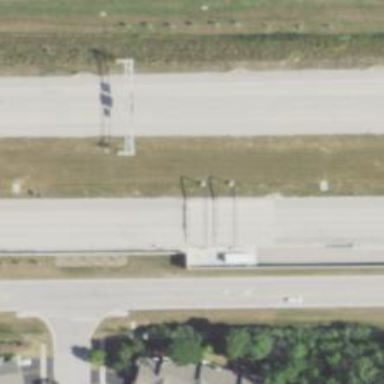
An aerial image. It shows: Toll gantry on the road.